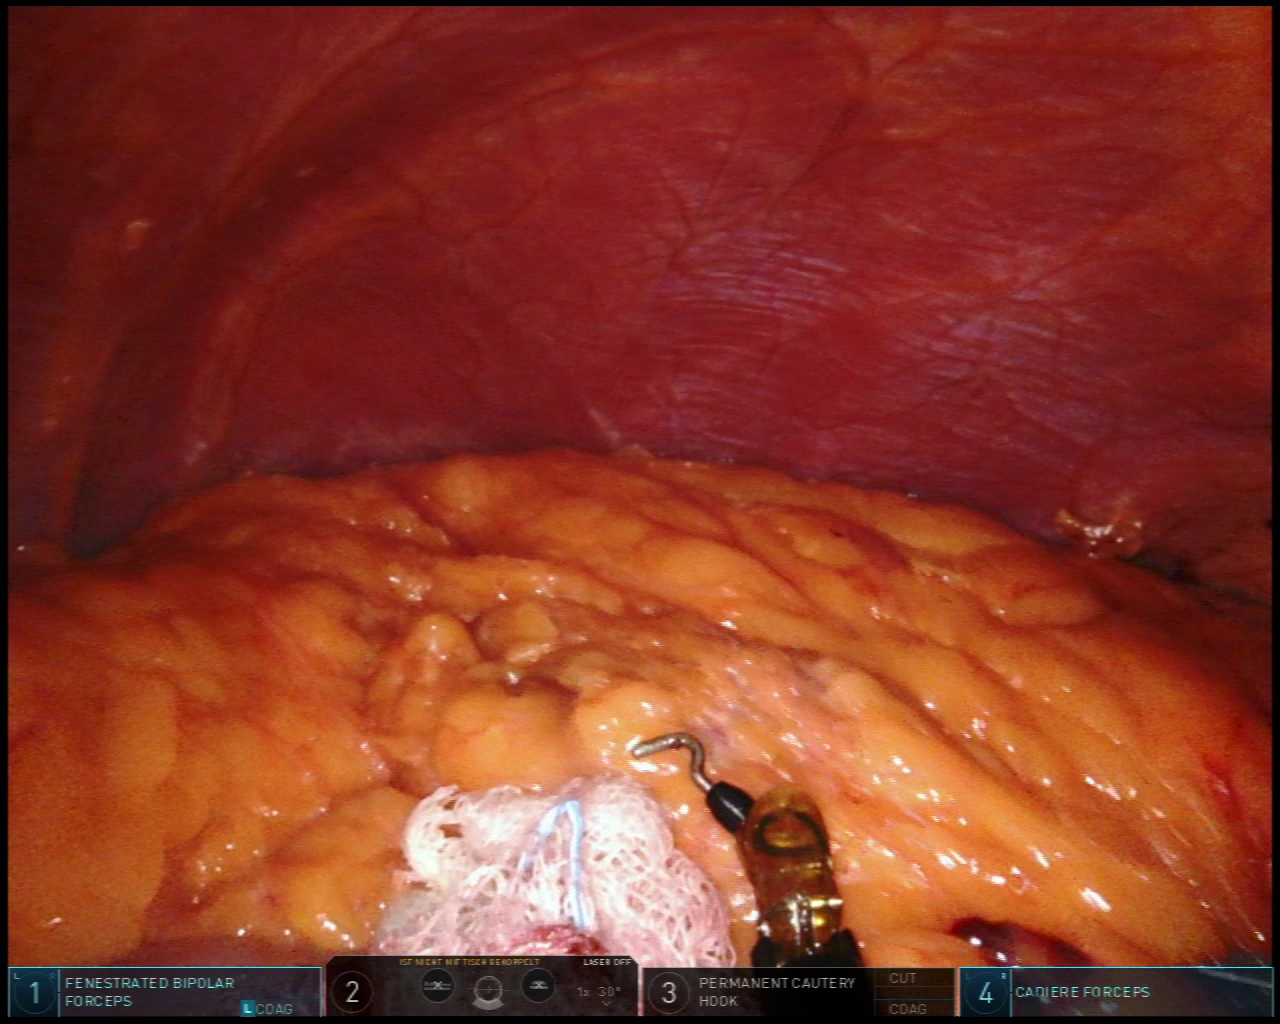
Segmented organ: abdominal_wall
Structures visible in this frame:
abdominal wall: yes
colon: yes
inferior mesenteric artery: no
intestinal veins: no
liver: no
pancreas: no
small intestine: no
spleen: no
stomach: no
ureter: no
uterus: no
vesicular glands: no